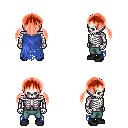
a pixel art fantasy rpg character, male body template, skeleton, blue tattered cape, teal pants, red twin-tailed hairstyle, black shoes, four views (front, back, left, right), 2x2 character sprite sheet, small pixel art, hard edges, no anti-aliasing